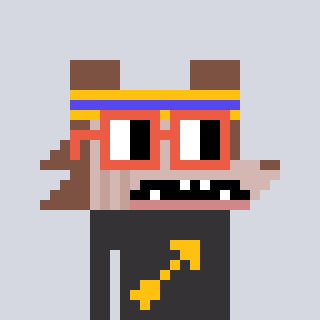
a pixel art character with square orange glasses, a werewolf-shaped head and a grayscale-colored body on a cool background